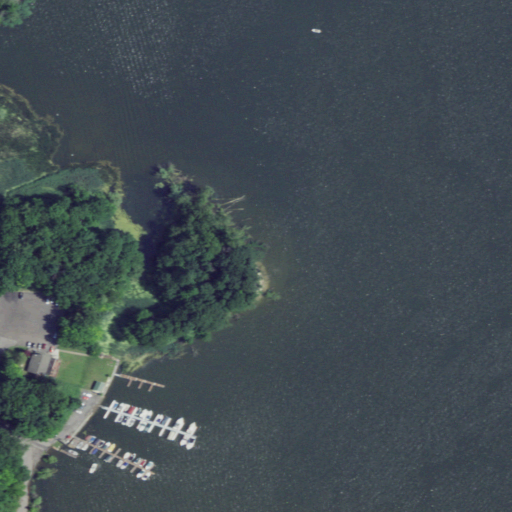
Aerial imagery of island in New York named Snider Island containing open water, herbaceous wetlands, deciduous forest, pasture, open development, and low intensity development